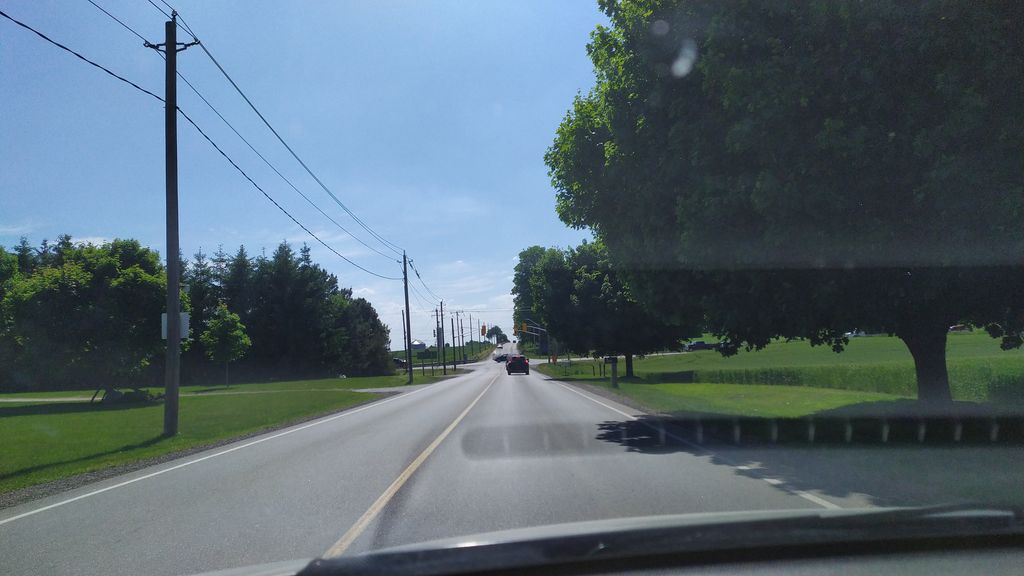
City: kitchener-waterloo